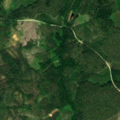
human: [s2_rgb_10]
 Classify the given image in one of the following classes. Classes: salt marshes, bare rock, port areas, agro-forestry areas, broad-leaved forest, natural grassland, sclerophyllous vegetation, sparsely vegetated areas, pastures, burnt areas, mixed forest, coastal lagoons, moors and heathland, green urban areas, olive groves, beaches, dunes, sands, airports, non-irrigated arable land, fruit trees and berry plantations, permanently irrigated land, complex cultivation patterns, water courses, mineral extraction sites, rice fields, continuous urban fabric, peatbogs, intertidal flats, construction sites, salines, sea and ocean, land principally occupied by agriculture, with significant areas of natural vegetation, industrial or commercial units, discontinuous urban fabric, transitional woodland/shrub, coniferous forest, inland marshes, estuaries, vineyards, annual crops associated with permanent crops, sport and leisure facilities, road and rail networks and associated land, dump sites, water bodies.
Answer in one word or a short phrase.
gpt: coniferous forest, transitional woodland/shrub